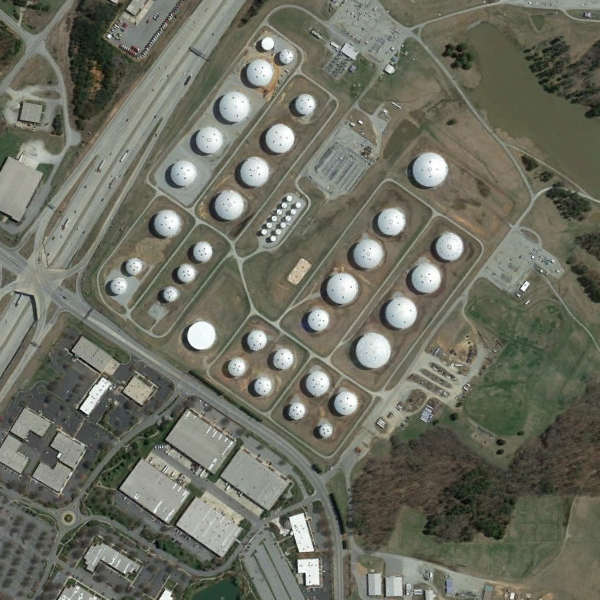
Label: StorageTanks